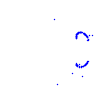
Particle: kaon